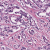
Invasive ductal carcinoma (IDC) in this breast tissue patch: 1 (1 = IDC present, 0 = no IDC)